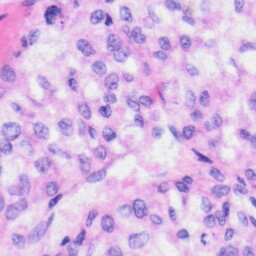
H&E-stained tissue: Liver